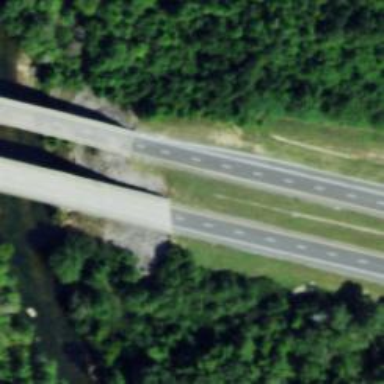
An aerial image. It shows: Viaduct bridge on primary highway with dual carriageway.